Question: I'm using org mode to make a list that I would like exported to PDF. some items in the list have the combination '(*)' and this seems to throw org mode off.
This MWE
'''
#+TITLE: Bug?
#+OPTIONS: *:nil toc:nil author:nil
- hello (*) I would like to have two items
- may (*) I please?
'''
results in

even though the '#+OPTIONS: *:nil' part was obviously read and understood (the part between the stars is not bold as it would be had that line been missing.
Is this is bug? Am I doing something wrong? Is there a workaround?
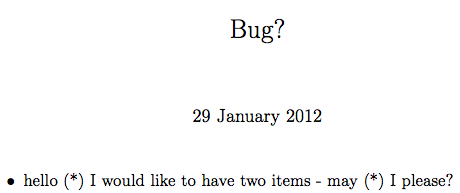
Answer: The *:nil option is not the problem here.
The problem comes from the fact that the * in (*) actually emphasize the text (it is in bold font in the buffer). Given that, the exporter does its best, which is not very good.
The bug here is to allow multiline fontification over distinct list items -- we'll try to fix it, but that's a rather complex issue.
On top of the workaround above, have a look at 'org-emphasis-regexp-components', thru which you can prevent parentheses as post/pre-characters in a fontified string.